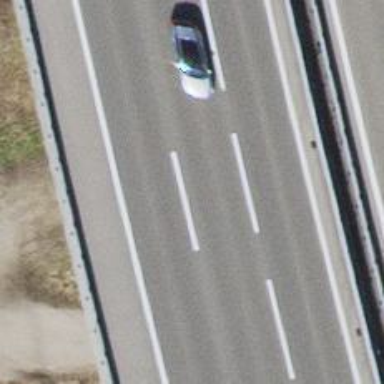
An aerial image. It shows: Asphalt bridge on motorway.